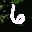
Label: 6